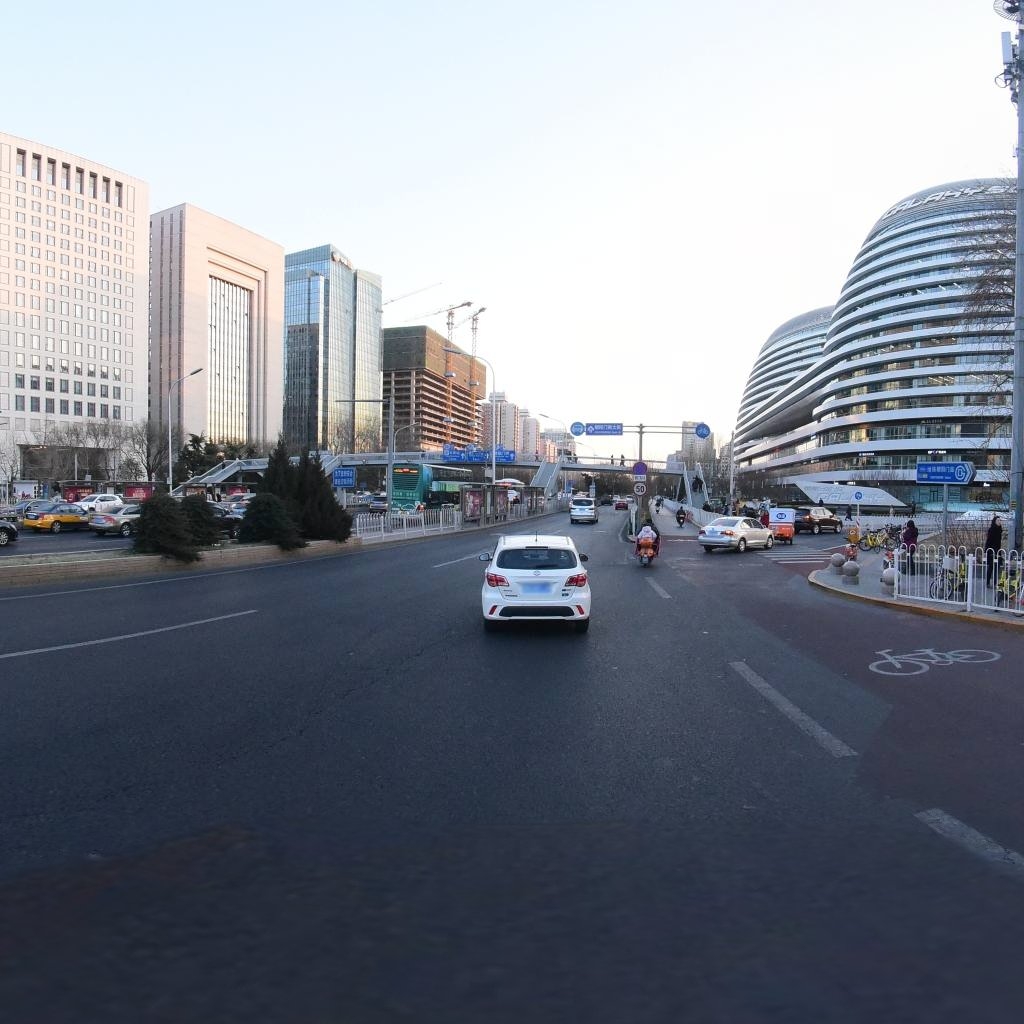
Region: Dongcheng
Road damage annotations: longitudinal crack